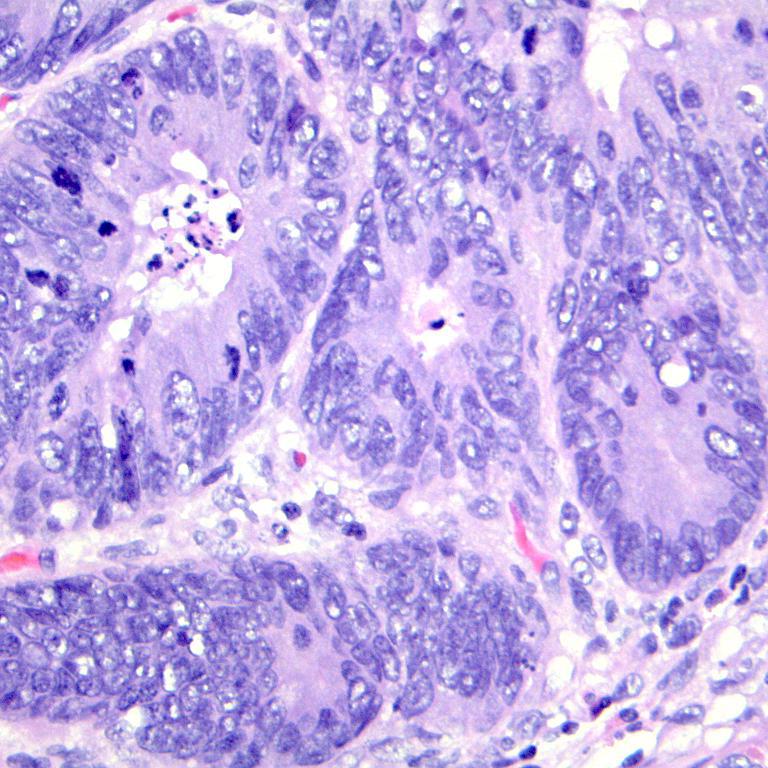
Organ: colon
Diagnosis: adenocarcinomas